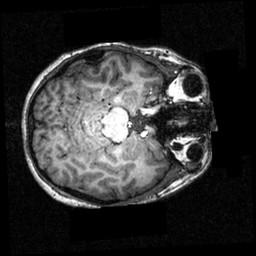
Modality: T1w
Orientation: axial
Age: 20
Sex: female
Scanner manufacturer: siemens
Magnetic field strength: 3.951 T
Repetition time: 1.5 s
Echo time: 0.00335 s